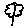
Label: tree